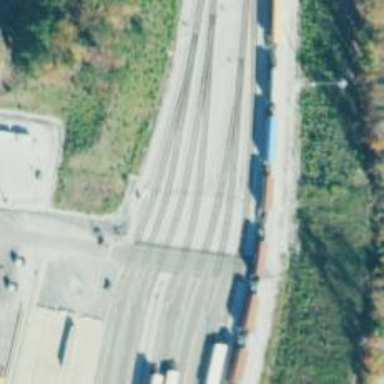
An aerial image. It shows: Wedge used for railway derailment.